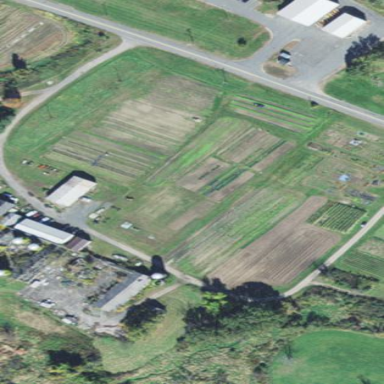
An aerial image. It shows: Farmyard area.